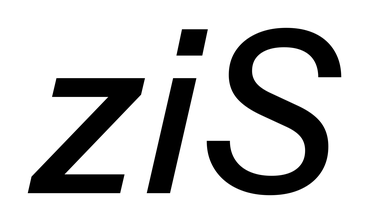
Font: InstrumentSans-Italic_Medium_Italic